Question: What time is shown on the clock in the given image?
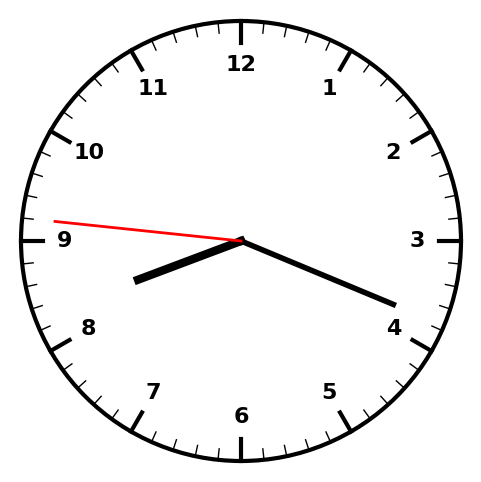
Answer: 08:18:46